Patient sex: F
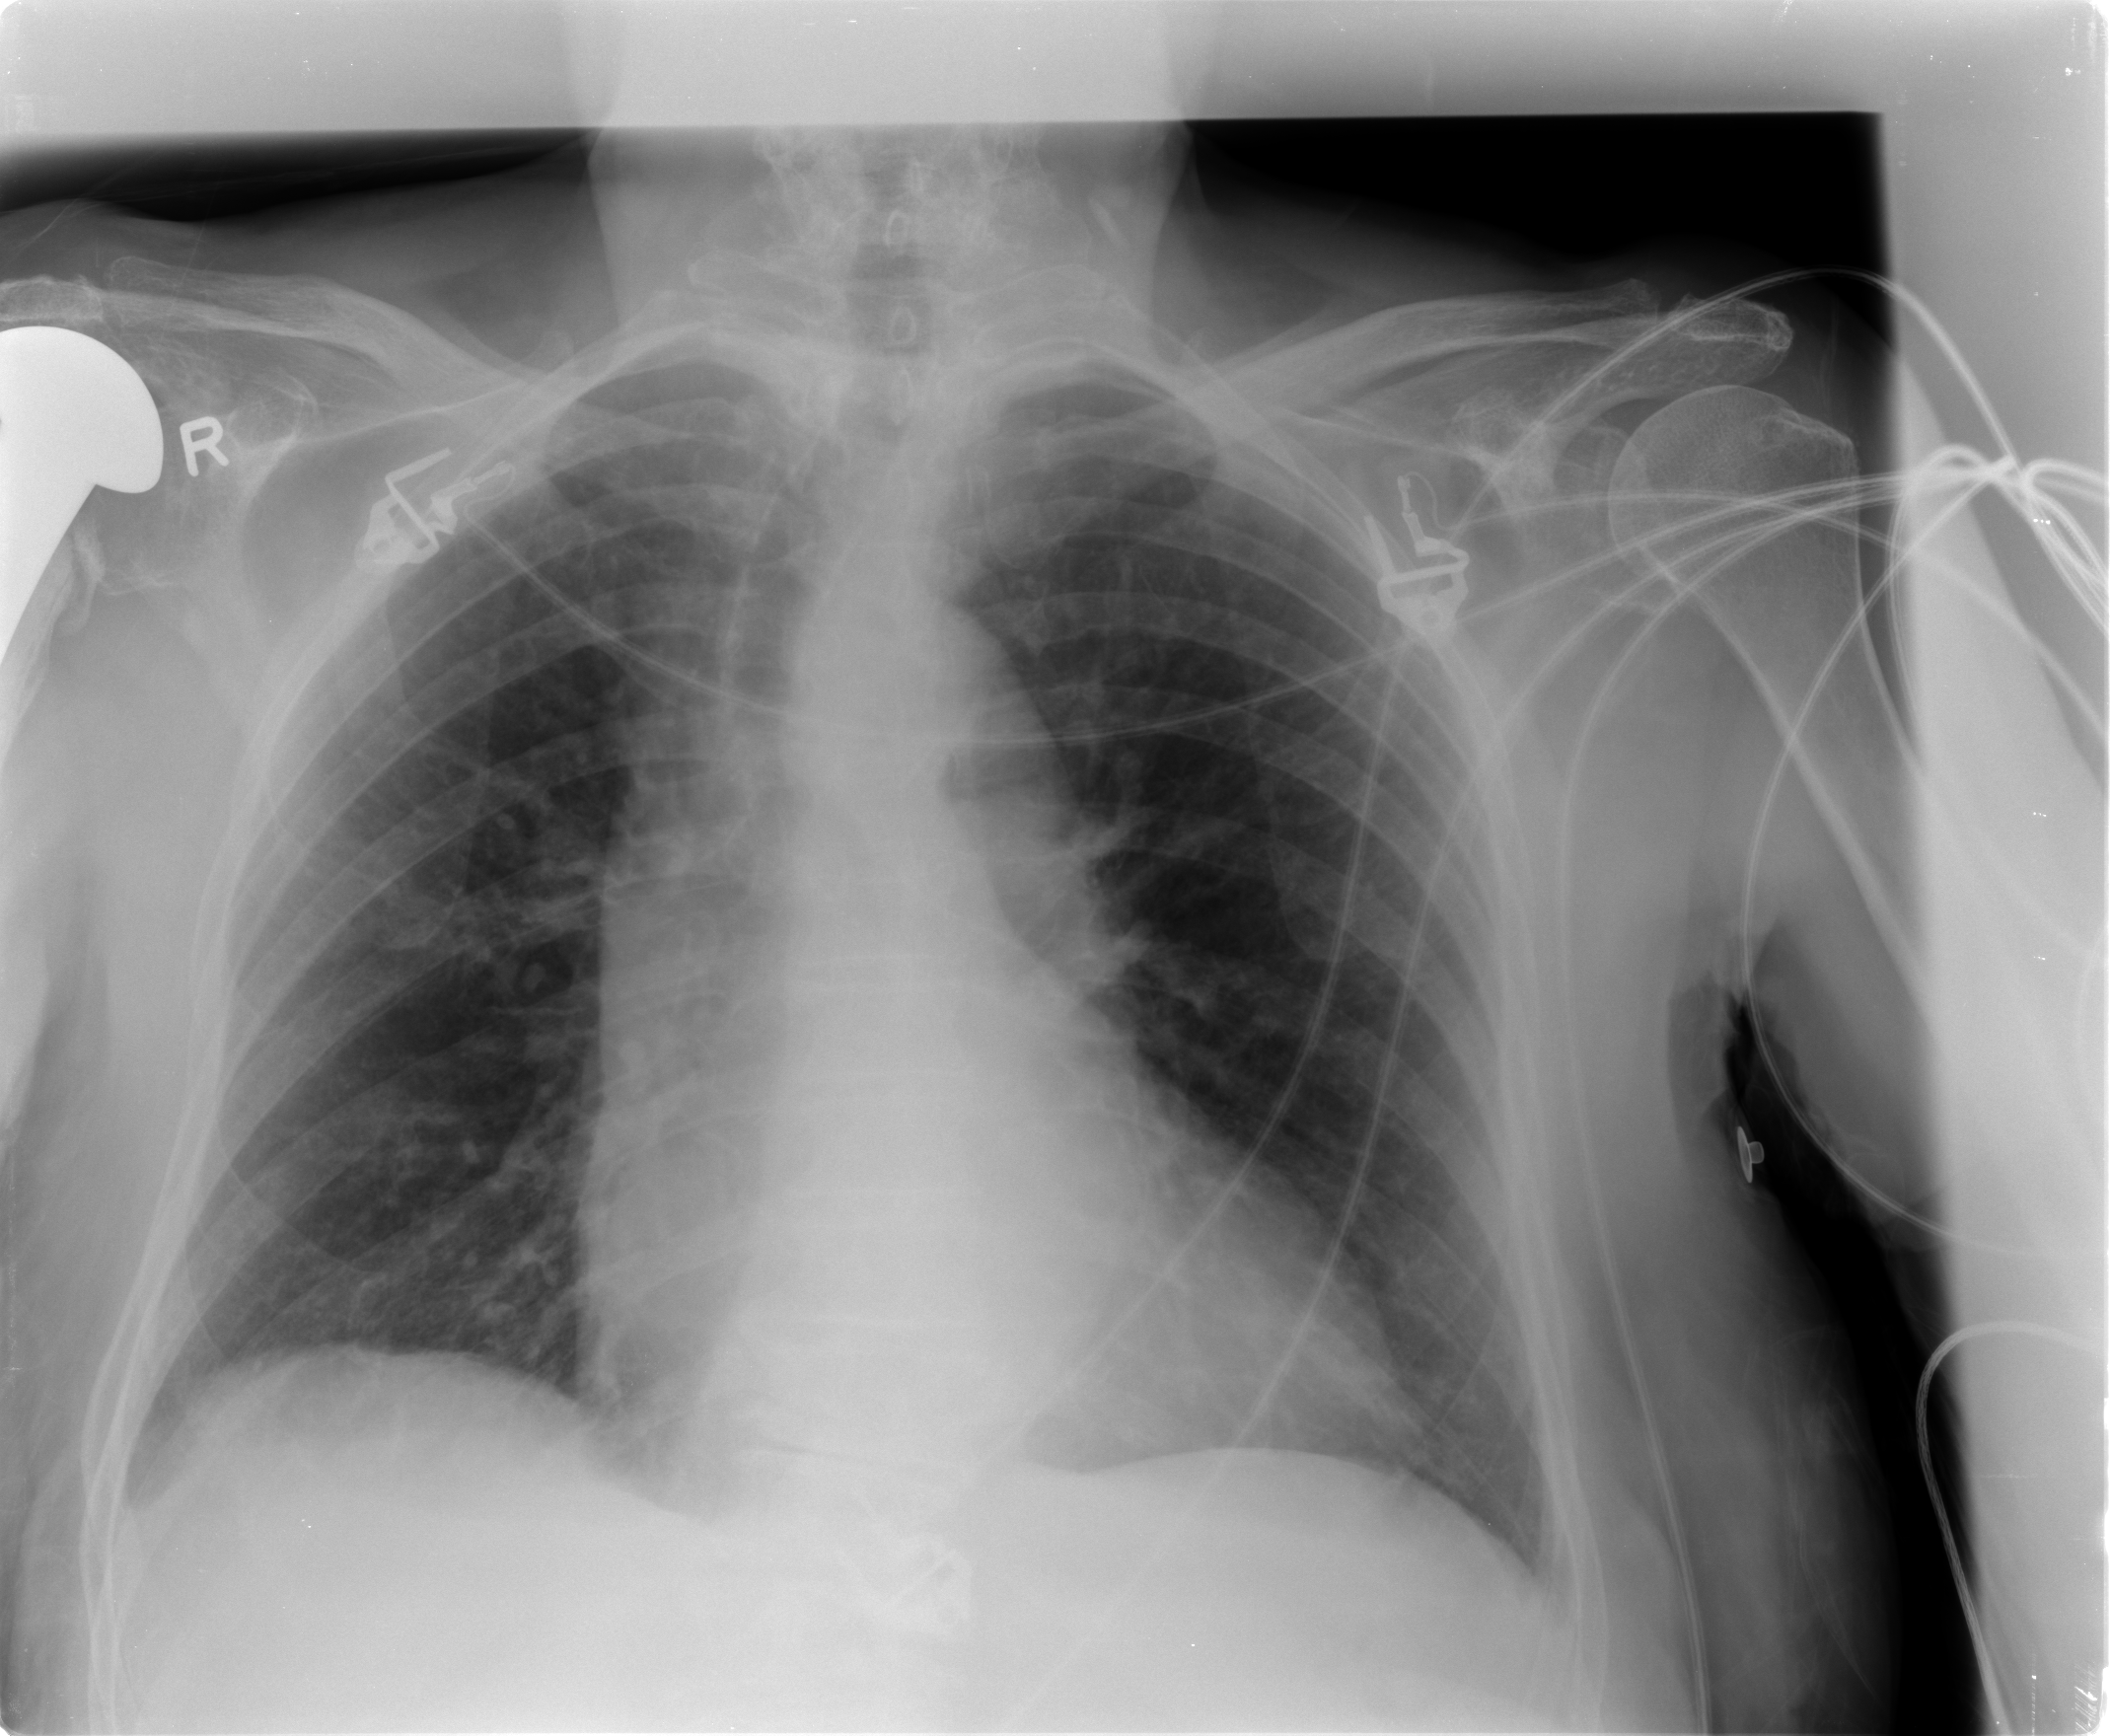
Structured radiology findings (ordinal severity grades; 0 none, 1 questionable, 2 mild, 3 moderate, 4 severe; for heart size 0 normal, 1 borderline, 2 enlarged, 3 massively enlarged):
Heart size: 2
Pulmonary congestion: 1
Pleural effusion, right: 1
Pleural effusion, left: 1
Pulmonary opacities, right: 0
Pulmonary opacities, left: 0
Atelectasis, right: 0
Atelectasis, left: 0